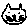
Label: cat